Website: macys
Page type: customer-info-address
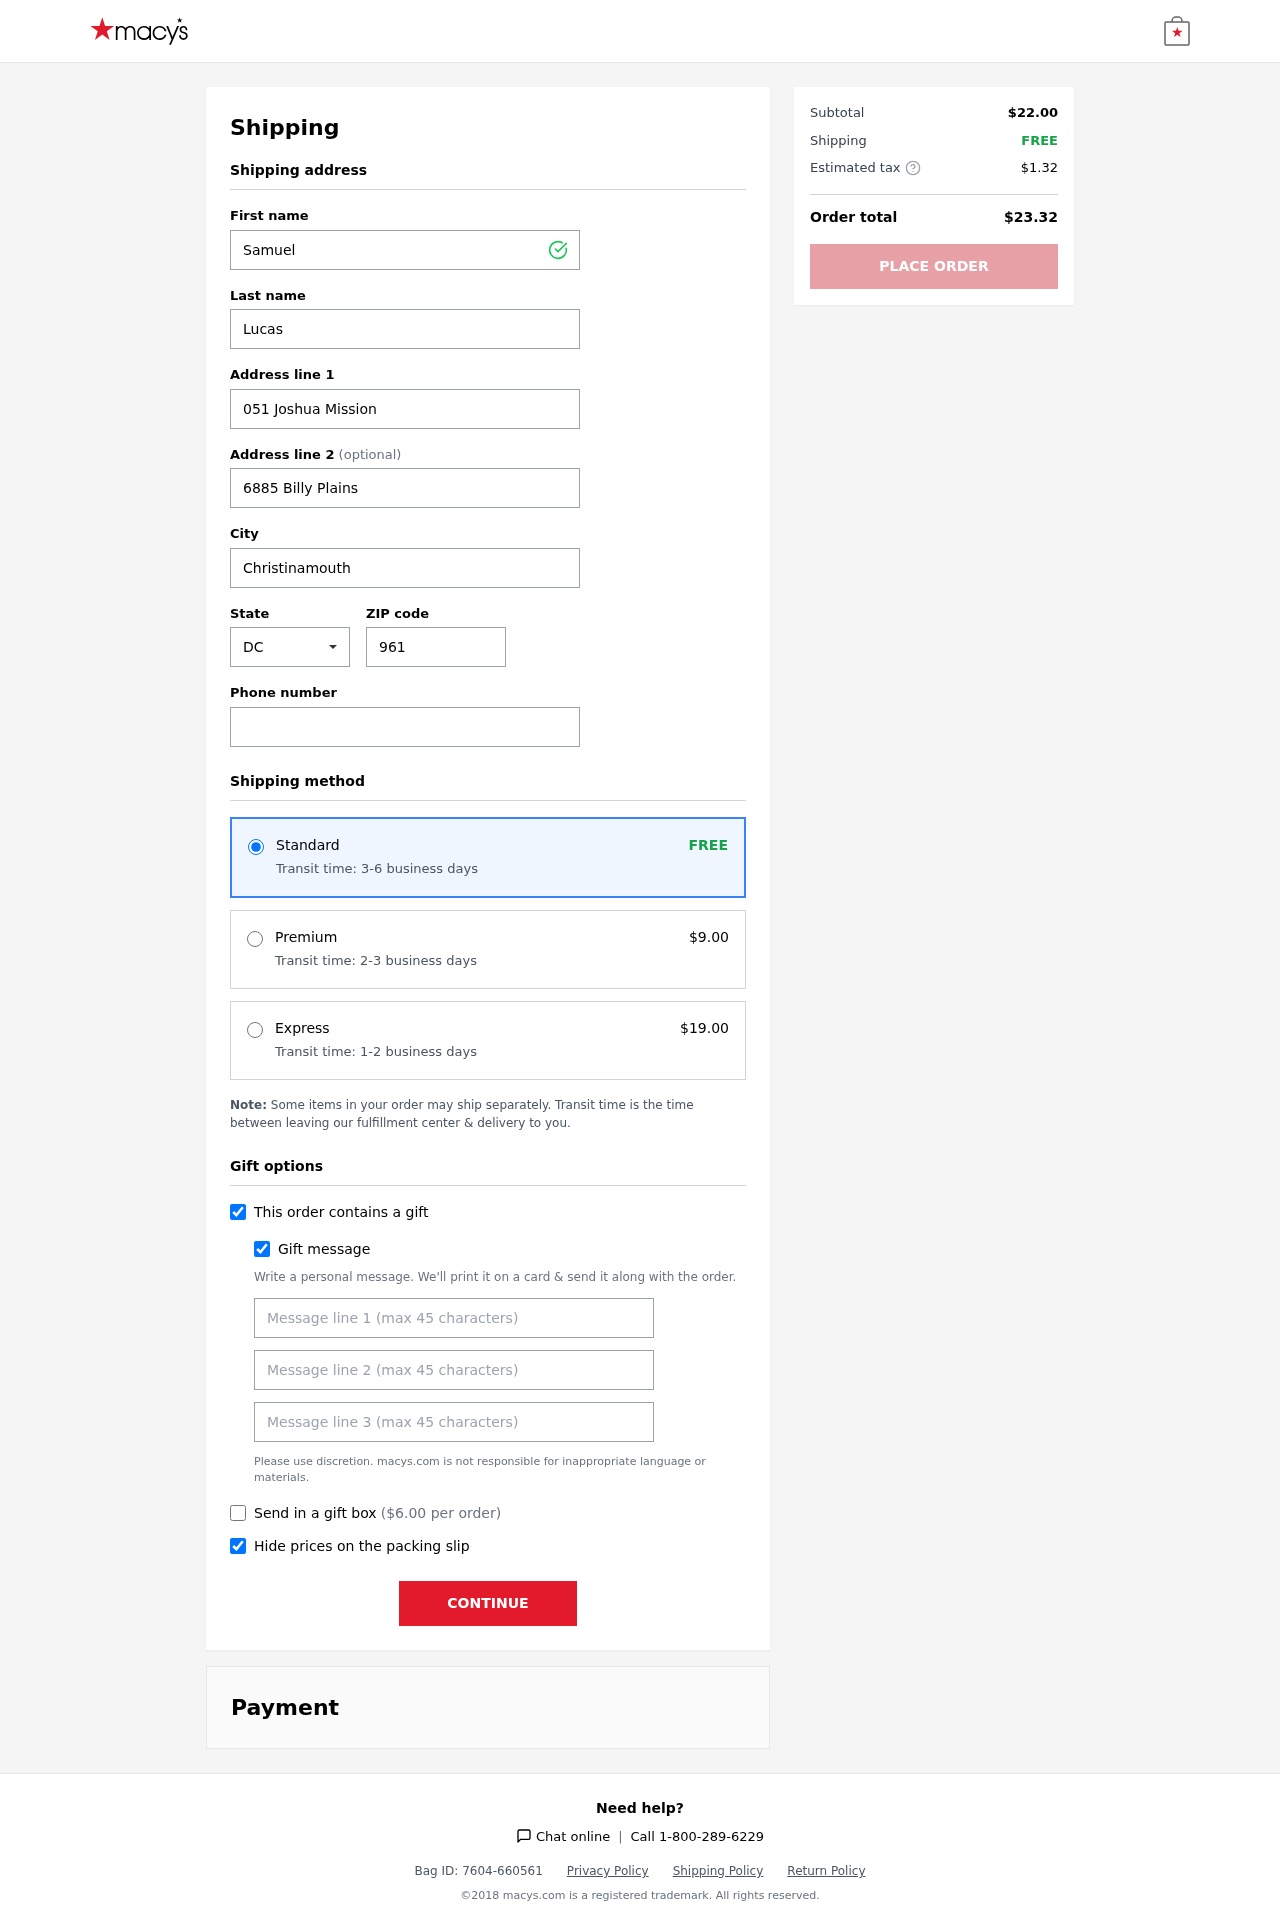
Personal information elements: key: PII_CITY
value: Christinamouth
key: PII_FIRSTNAME
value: Samuel
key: PII_GIFT_MESSAGE
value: Hey Caitlin, I saw this beautiful ring setting and immediately thought of you—it's just perfect for all the dreams you have! Can't wait to see what you create with it. Enjoy!  Samuel
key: PII_LASTNAME
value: Lucas
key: PII_PHONE
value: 3683538341
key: PII_POSTCODE
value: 96176
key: PII_STATE_ABBR
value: DC
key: PII_STREET
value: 051 Joshua Mission
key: PII_STREET2
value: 6885 Billy Plains
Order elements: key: ORDER_SHIPPING_STANDARD
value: FREE
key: ORDER_SHIPPING_STANDARD_TIME
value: Transit time: 3-6 business days
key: ORDER_SHIPPING_PREMIUM
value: $9.00
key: ORDER_SHIPPING_PREMIUM_TIME
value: Transit time: 2-3 business days
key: ORDER_SHIPPING_EXPRESS
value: $19.00
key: ORDER_SHIPPING_EXPRESS_TIME
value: Transit time: 1-2 business days
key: ORDER_GIFT_BOX_FEE
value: $6.00
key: ORDER_SUBTOTAL
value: $22.00
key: ORDER_SHIPPING_COST
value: FREE
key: ORDER_TAX
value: $1.32
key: ORDER_TOTAL
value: $23.32